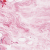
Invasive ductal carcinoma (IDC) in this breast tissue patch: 0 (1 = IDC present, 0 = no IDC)